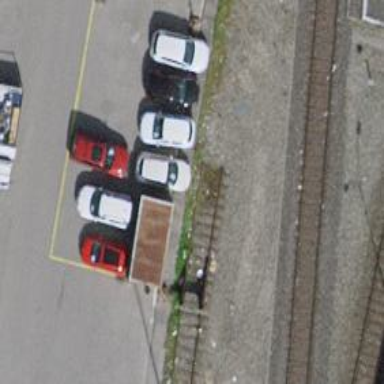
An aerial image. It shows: Railway buffer stop.